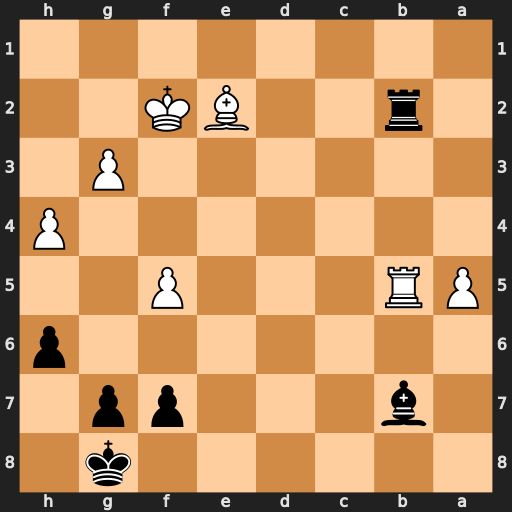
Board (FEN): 6k1/1b3pp1/7p/PR3P2/7P/6P1/1r2BK2/8
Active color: b
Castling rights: -
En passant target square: -
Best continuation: Rxe2+ Kxe2 Ba6 Ke3 Bxb5